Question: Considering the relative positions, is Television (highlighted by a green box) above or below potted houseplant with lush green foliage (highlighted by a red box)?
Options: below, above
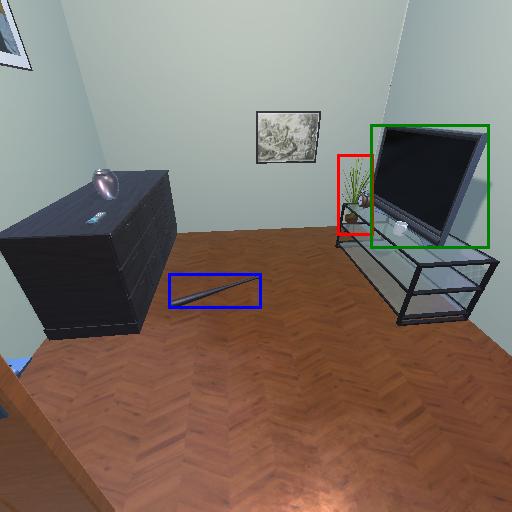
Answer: below